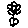
Label: flower